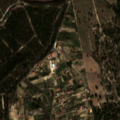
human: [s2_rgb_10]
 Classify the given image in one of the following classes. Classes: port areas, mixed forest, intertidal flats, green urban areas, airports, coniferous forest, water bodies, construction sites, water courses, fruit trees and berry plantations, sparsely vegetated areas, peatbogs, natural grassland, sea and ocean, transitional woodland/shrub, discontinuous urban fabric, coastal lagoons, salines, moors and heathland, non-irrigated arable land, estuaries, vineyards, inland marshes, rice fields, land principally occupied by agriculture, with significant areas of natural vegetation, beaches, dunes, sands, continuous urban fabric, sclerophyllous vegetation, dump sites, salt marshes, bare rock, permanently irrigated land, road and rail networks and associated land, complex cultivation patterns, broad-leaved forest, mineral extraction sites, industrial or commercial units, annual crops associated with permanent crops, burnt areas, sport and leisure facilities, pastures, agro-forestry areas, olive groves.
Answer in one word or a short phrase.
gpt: non-irrigated arable land, permanently irrigated land, complex cultivation patterns, land principally occupied by agriculture, with significant areas of natural vegetation, mixed forest, transitional woodland/shrub